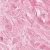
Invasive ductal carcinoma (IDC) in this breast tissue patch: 0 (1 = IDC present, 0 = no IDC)